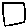
Label: square